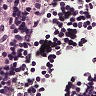
Metastatic tissue present: no